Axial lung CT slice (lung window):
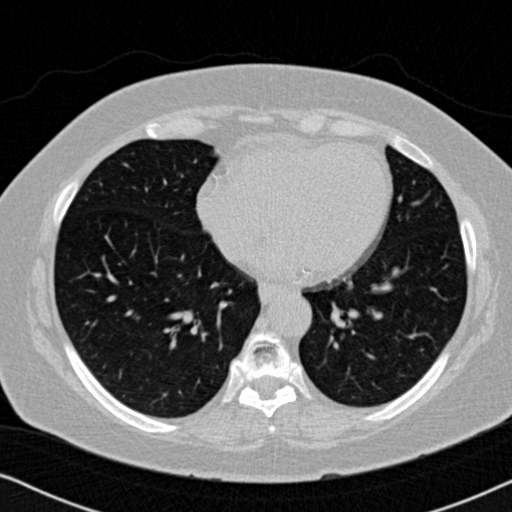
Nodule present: no